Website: home-depot
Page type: account-selection
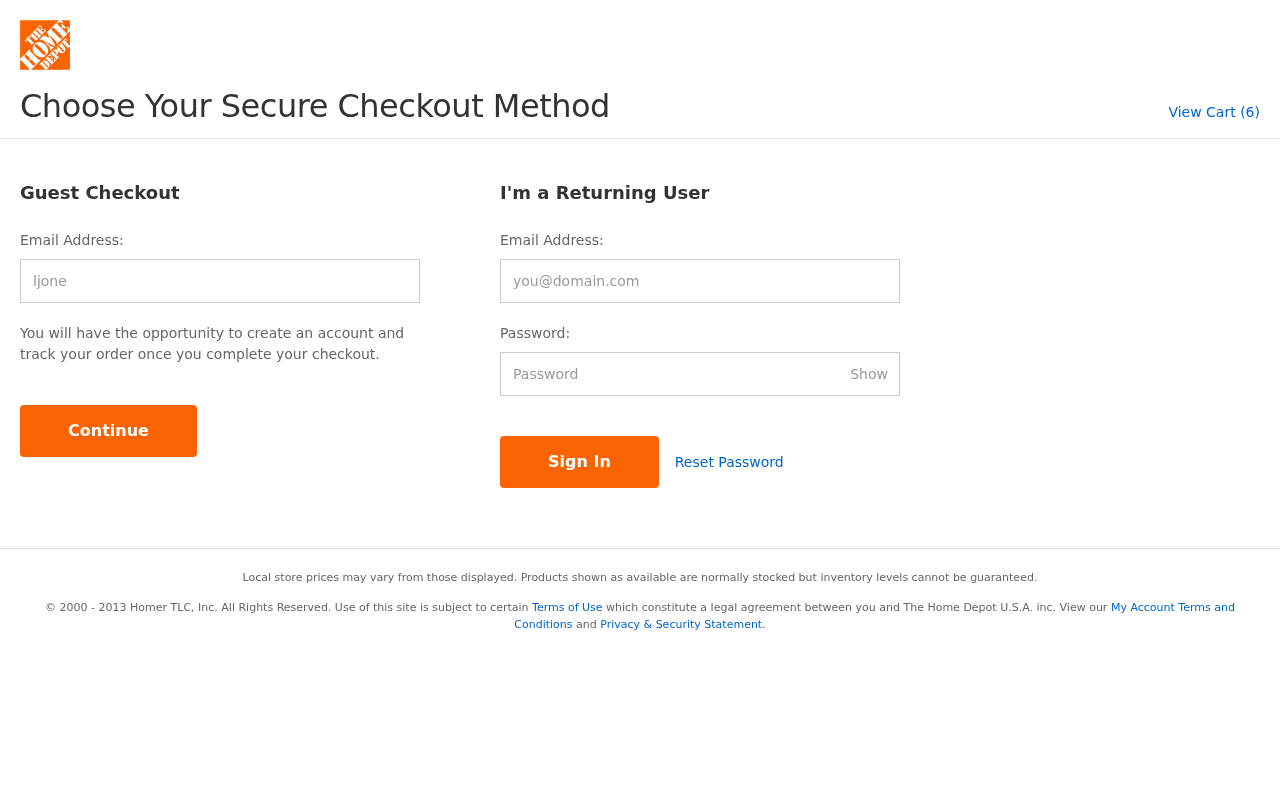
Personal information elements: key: PII_LOGIN_USERNAME
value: ljones278
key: PII_LOGIN_USERNAME2
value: ljones278
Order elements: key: ORDER_NUM_ITEMS
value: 6